Question: I am trying to overlay a rotated rectangle onto a matplotlib chart. I have the following code:
'''
fig = Figure((3.8, 3.4))
subp = fig.add_subplot(111)
fig.axes[0].set_autoscale_on(False)
fig.axes[0].set_ylim([float(self.getConfig('GUI', 'chartmin', '-1')),float(self.getConfig('GUI', 'chartmax','4' ))])
fig.axes[0].set_xlim([dataSet[0][2]/1000,dataSet[-1][2]/1000])
fig.axes[0].yaxis.grid(True, which='major')
timevals = []
dataPoints = []
#timevals and datapoints are then populated and added to chart correctly, code removed for easier reading
subp.plot(timevals, dataPoints)
rect = matplotlib.patches.Rectangle( ((dataSet[0][2]/1000)+3,0), width=1.5, height=3, alpha=0.50)
rect2 = matplotlib.patches.Rectangle( ((dataSet[0][2]/1000)+3,0), width=1.5, height=3, color="red", alpha=0.50)
t_start = subp.transData
t = matplotlib.transforms.Affine2D().rotate_deg(-45)
t_end = t_start + t
rect.set_transform(t_end)
subp.add_patch(rect)
subp.add_patch(rect2)
'''
dataSet[0][2]/1000)+3 gives the start of the charts time series + 3 seconds
The chart which is being generated has y values of between 0 and 4 and x values can be anything (it's a force (y) against time (x) plot).
The output from the above was intended to be that rect2 (the blue one) would be the same as rect (the red one) but rotated by 45 degrees. What I actually get is this:

Which is a 45 degree rotation as expected but also a translation, I've tried rotate_deg_around(0,0,-45) but this doesn't seem to help. Can anyone see what I'm doing wrong here or am I misunderstanding how rotate works?
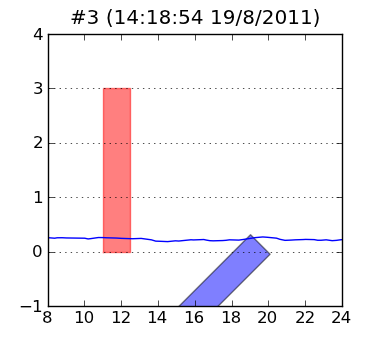
Answer: By default, rotations are defined with respect to the origin. You don't want to rotate the blue rectangle around the origin, but around its center point. This is the same as first translating it so that its center lies on the origin, performing the rotation, then translating it back.
Fortunately, matplotlib has a handy function to make your life easier: <URL>. Just pass the center of your rectangle and you should be fine.